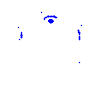
Particle: pion